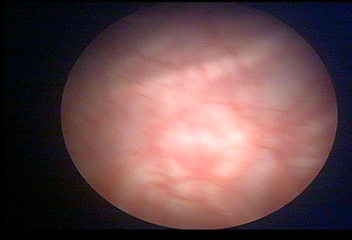
Modality: WLC
Class: Normal mucosa
Bladder cancer association: No